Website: walmart
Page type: billing-address
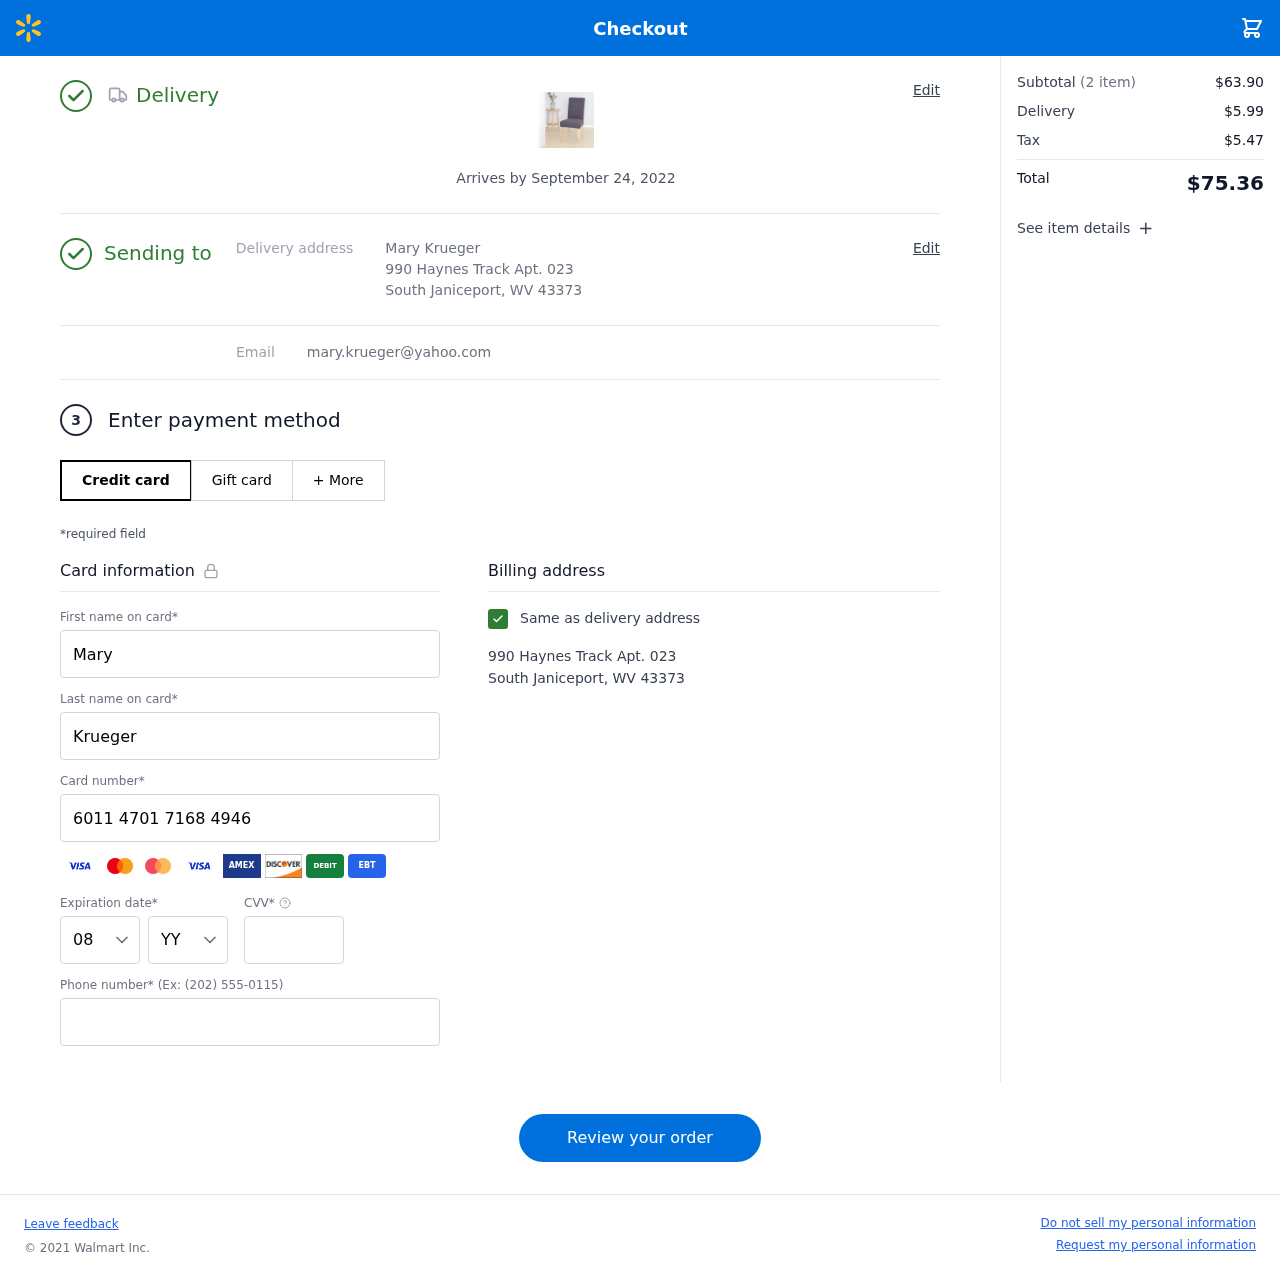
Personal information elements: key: PII_CARD_CVV
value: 167
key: PII_CARD_EXPIRY_MONTH
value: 08
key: PII_CARD_EXPIRY_YEAR
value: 29
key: PII_CARD_NUMBER
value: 6011 4701 7168 4946
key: PII_EMAIL
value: mary.krueger@yahoo.com
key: PII_FIRSTNAME
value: Mary
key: PII_FULLNAME
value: Mary Krueger
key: PII_LASTNAME
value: Krueger
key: PII_PHONE
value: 6574857161
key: PII_STREET
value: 990 Haynes Track Apt. 023
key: PII_CITY_STATE_ZIP
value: South Janiceport, WV 43373
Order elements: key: ORDER_DELIVERY_DATE
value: Arrives by September 24, 2022
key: ORDER_NUM_ITEMS
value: (2 item)
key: ORDER_SUBTOTAL
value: $63.90
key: ORDER_SHIPPING_COST
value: $5.99
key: ORDER_TAX
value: $5.47
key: ORDER_TOTAL
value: $75.36